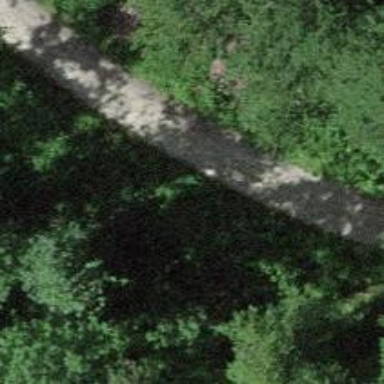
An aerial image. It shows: Track road with fine gravel surface.